Question: I'm working on a ruby on rails app and i noticed that the HTML output isn't formatted, it's just flat. I'm using HAML and running Rails 4.0.0rc1, this also happened on 3.2.x and I am using Heroku and and Ruby 2.0.0. Here is a screen shot. I can't figure out why its happening. Does anyone know why this is happening?

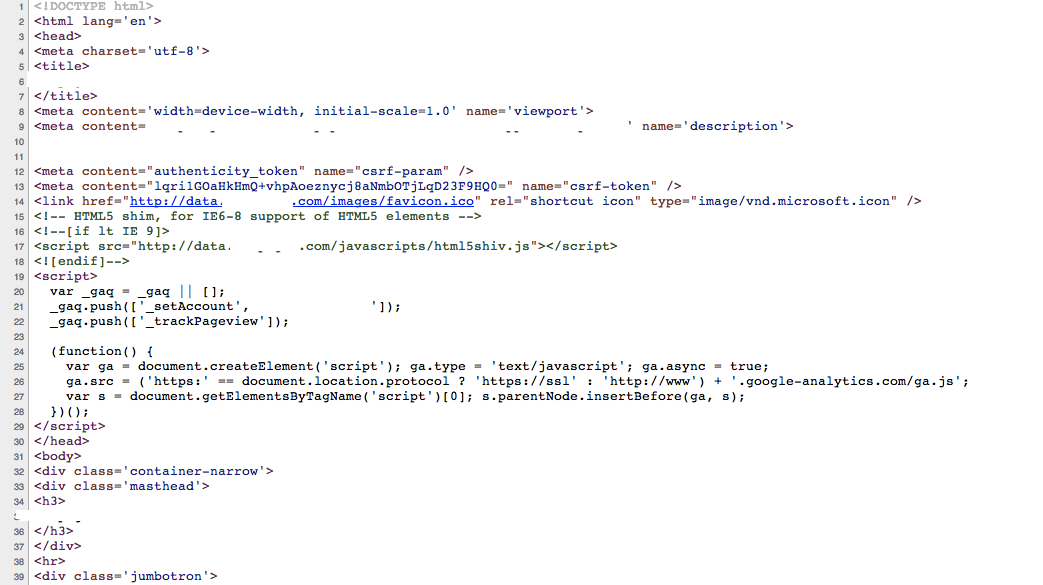
Answer: Haml doesn't try to indent things nicely if 'Haml::Template.options[:ugly]' is true. By default this is false in development, but true in production.